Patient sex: F
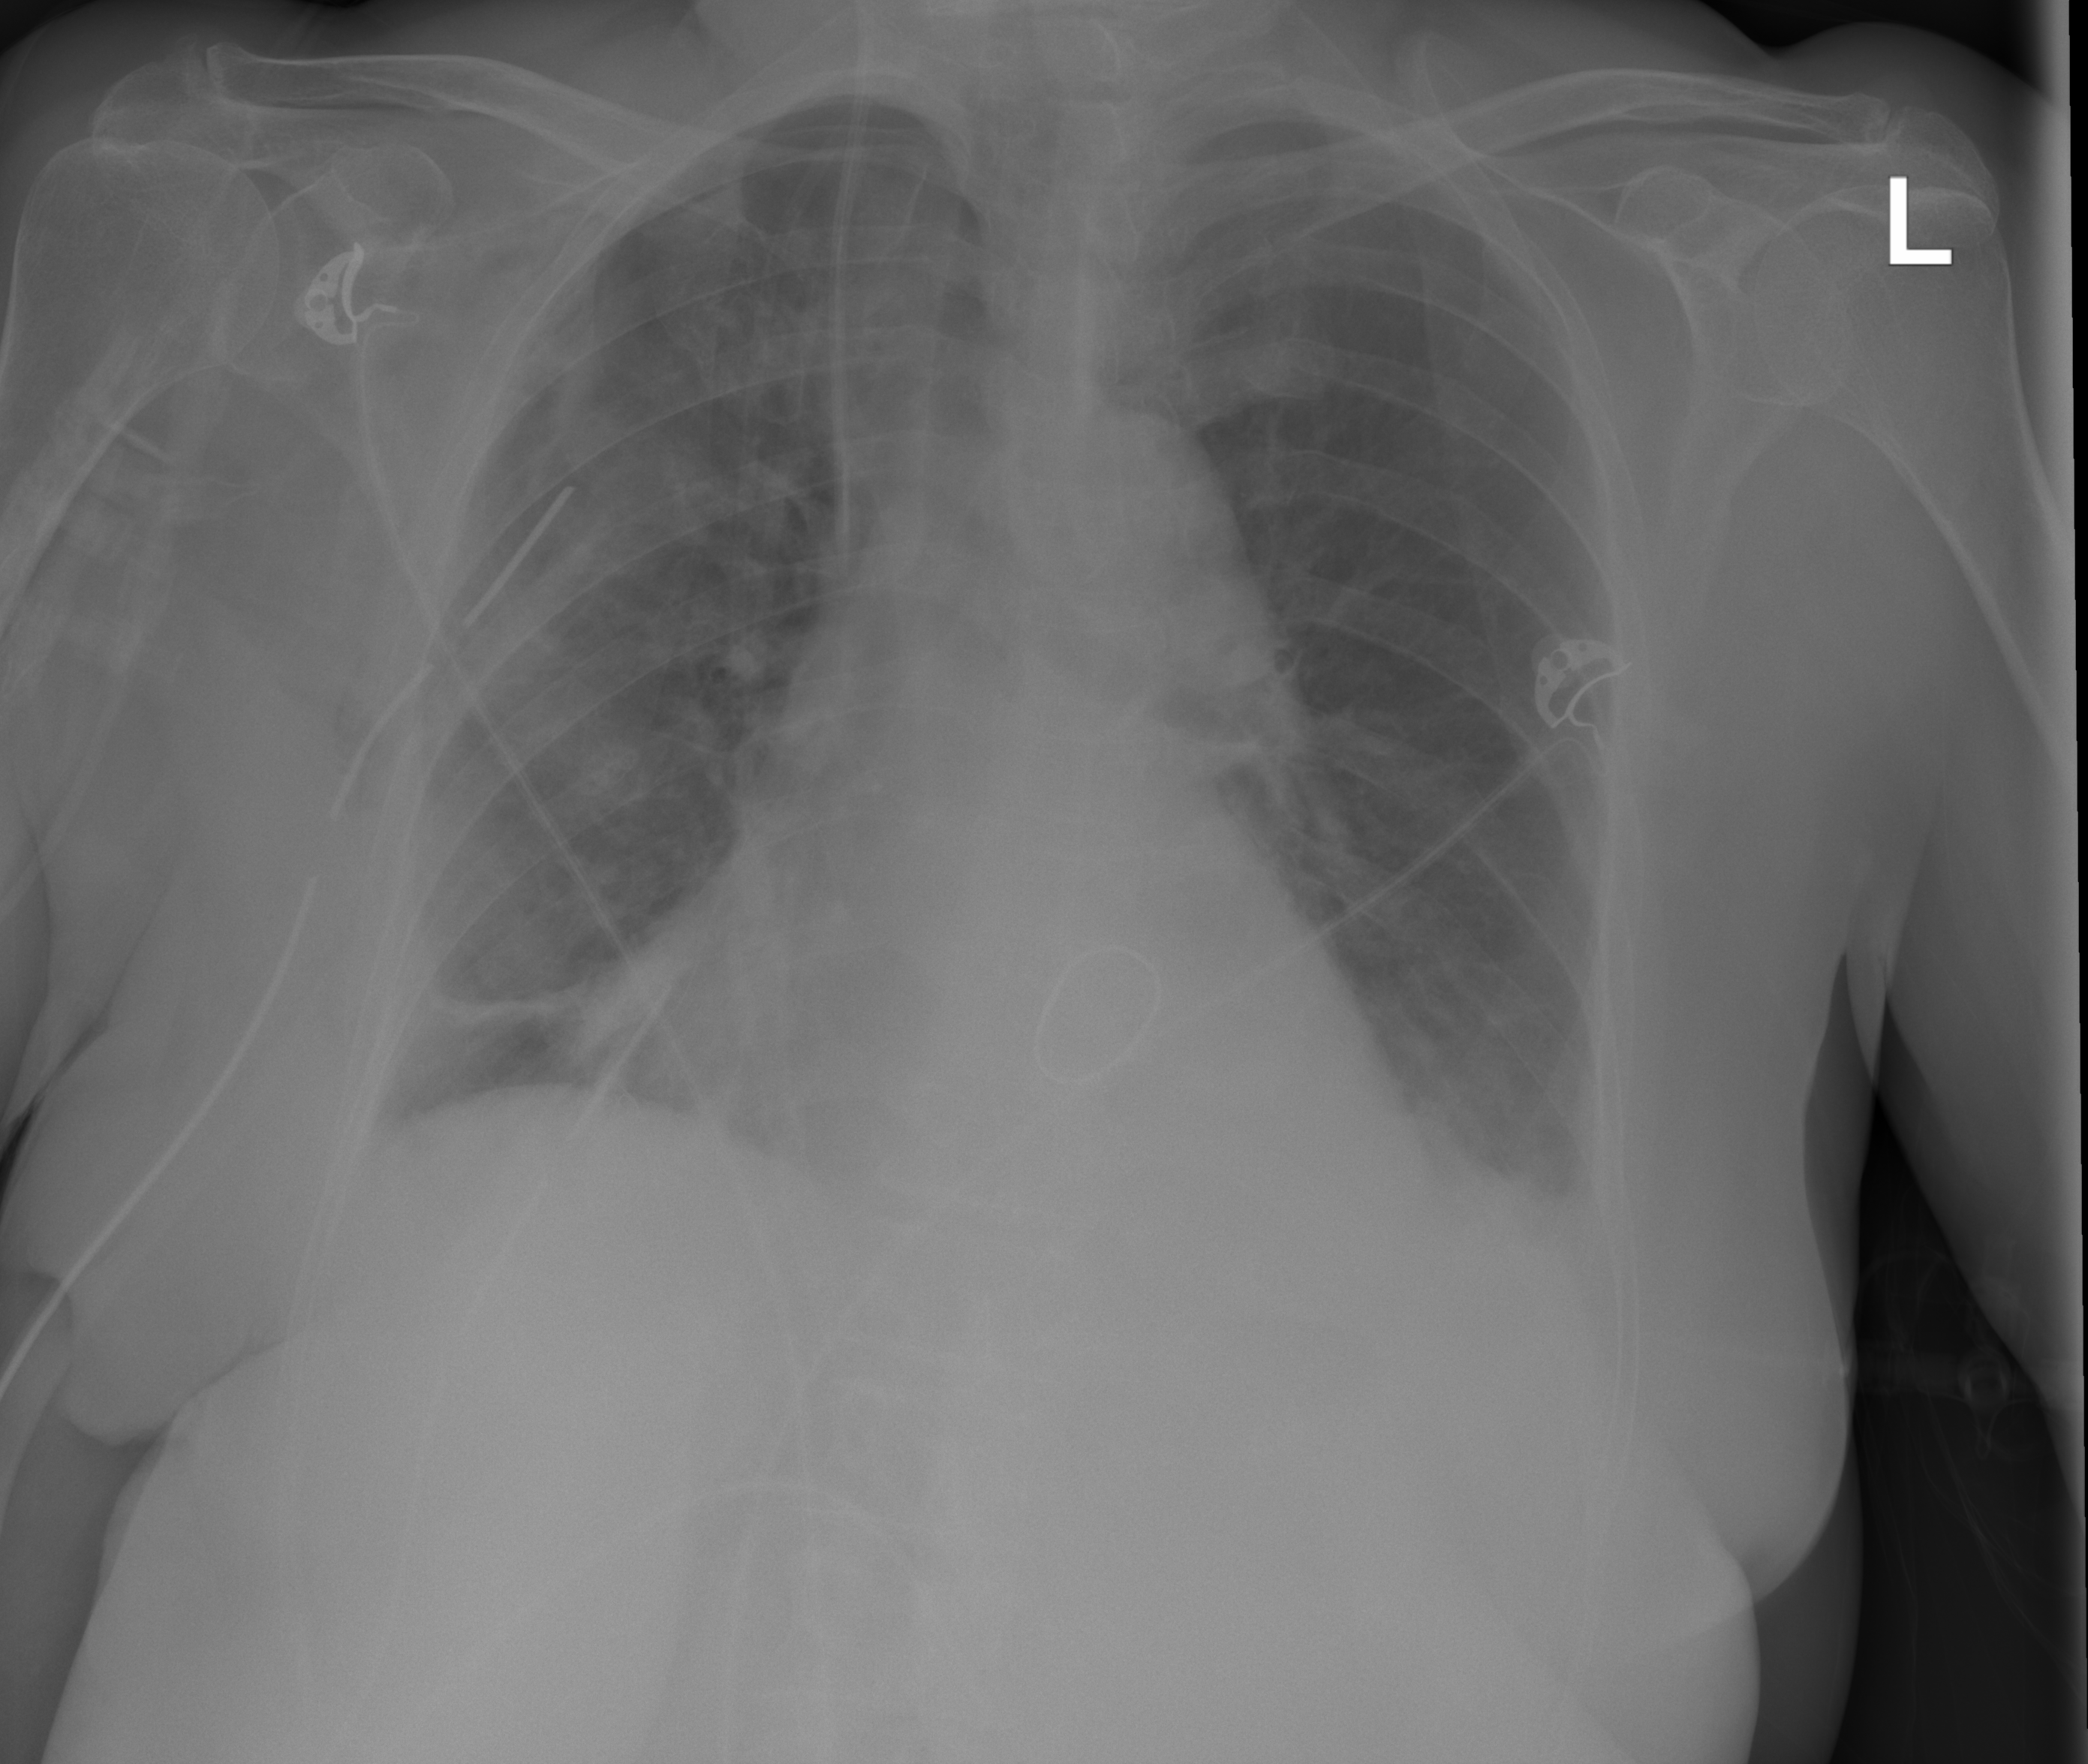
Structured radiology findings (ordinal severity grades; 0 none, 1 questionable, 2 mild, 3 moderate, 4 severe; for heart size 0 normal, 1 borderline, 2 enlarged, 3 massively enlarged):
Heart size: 1
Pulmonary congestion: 2
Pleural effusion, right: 0
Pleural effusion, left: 2
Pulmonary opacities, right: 0
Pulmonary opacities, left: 0
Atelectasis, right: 2
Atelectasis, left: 2